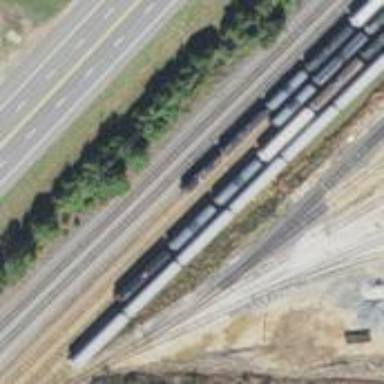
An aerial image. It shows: Railway siding with rails.